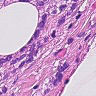
Metastatic tissue present: yes